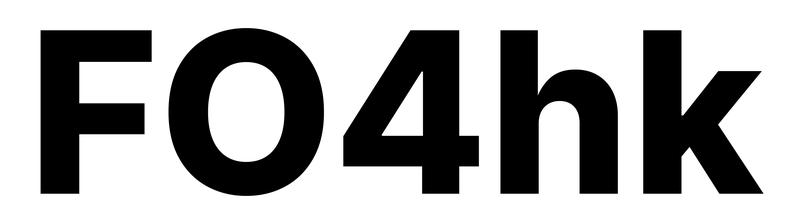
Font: Inter_ExtraBold